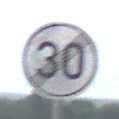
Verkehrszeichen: EndeGeschwindigkeit30
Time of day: SunriseSunset
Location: Outdoor (Nature)
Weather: PartlyCloudy
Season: NotSpecified
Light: Natural